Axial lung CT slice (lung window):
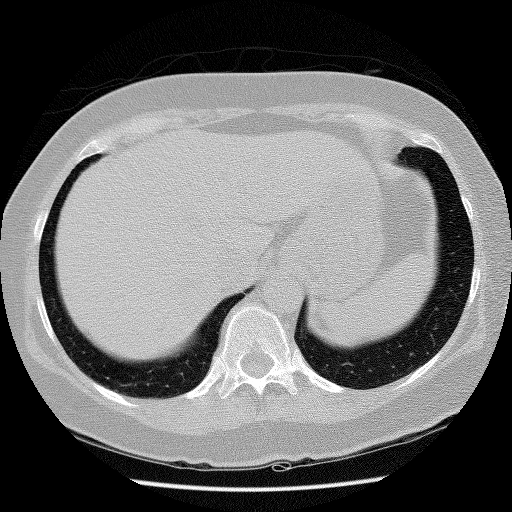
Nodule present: no